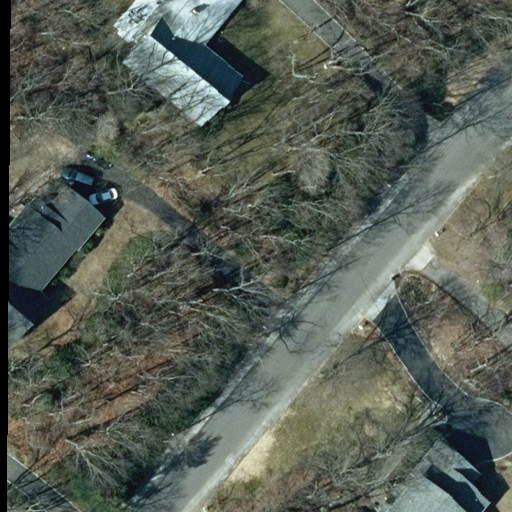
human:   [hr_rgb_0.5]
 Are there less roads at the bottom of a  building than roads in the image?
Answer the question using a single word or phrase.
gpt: no

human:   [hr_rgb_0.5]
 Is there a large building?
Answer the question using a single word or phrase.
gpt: no

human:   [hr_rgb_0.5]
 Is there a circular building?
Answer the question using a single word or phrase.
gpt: no

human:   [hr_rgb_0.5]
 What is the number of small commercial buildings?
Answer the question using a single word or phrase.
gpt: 0

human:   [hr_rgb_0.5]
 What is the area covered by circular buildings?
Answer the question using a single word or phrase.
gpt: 0m2

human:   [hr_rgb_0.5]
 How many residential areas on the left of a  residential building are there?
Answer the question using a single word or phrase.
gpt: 0

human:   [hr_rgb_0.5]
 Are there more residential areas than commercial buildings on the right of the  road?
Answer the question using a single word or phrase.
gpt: yes

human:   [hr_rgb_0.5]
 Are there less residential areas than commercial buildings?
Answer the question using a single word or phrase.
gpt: no

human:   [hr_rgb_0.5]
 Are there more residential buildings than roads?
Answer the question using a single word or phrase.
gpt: yes

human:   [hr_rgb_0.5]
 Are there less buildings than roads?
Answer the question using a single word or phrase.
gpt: no

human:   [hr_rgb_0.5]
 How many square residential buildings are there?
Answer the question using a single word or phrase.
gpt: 0

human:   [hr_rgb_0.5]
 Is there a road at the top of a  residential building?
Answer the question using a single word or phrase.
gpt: no

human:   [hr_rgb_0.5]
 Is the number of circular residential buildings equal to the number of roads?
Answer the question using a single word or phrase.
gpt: no

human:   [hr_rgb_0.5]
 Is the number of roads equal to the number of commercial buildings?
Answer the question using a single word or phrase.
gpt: no

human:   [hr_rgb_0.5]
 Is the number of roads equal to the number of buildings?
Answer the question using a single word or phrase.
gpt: no

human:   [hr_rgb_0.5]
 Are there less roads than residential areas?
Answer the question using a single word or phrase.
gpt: no

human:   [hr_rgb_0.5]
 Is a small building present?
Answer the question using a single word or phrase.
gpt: no

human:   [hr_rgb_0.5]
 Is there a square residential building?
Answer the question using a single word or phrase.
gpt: no

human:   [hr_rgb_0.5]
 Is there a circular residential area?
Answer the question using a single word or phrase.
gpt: no

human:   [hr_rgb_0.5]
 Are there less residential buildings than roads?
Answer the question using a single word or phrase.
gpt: no

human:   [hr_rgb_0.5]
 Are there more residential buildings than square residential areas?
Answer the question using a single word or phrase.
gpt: yes

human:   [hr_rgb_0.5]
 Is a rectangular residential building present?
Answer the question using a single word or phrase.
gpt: no

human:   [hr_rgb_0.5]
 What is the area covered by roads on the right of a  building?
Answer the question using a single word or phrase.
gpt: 0m2

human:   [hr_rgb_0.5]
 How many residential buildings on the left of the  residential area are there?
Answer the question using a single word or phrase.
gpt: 3

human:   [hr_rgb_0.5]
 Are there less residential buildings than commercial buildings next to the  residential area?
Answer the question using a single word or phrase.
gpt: no

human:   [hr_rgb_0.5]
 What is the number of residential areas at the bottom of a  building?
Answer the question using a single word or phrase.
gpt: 0

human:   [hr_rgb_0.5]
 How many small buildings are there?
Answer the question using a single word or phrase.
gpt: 0

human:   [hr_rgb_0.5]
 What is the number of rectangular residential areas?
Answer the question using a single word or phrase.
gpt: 1

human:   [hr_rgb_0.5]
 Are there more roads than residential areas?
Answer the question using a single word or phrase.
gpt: no

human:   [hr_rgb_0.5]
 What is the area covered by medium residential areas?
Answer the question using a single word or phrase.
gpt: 0m2

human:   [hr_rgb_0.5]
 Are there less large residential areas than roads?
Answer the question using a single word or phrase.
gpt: no

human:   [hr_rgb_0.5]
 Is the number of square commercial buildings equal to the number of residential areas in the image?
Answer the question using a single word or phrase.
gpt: no

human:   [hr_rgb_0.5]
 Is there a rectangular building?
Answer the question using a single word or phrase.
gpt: no

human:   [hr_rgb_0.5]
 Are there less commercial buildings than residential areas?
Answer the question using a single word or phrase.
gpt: yes

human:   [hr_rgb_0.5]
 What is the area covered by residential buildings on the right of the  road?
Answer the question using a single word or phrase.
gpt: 0m2

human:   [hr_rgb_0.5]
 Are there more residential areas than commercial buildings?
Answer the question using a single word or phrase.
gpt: yes